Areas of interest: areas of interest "He Ping Grand Theater (Wanbao Street Branch)"
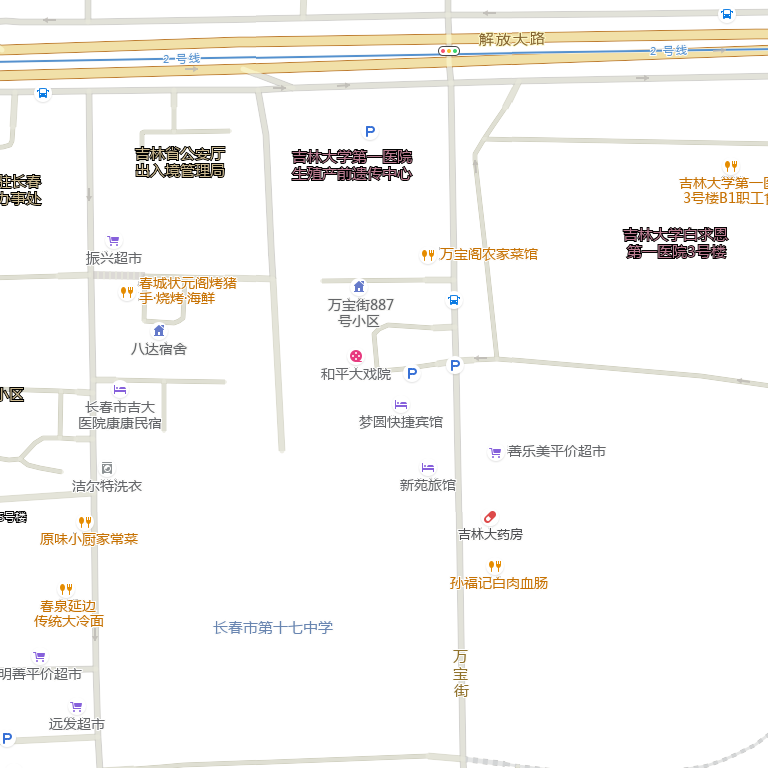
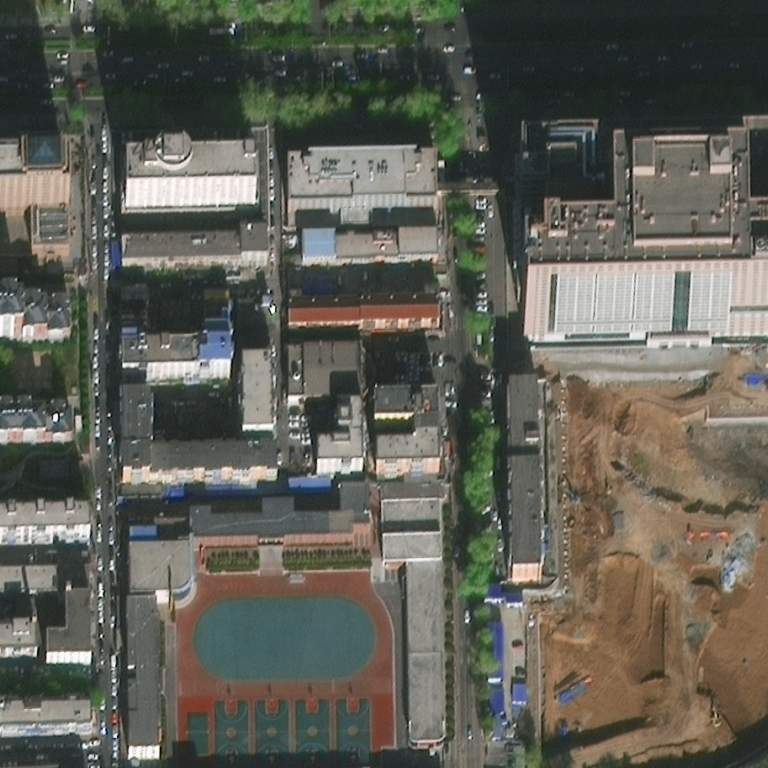